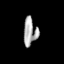
Tissue: lung
Cell type: Fibroblasts
Senescence score: 0.593
Nuclear area (px): 360
Mean DAPI intensity: 170.261